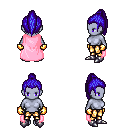
a pixel art fantasy rpg character, female body template, dark elf, purple skin, pink cape, gold greaves, blue long topknot hairstyle, gold gloves, metal boots, four views (front, back, left, right), 2x2 character sprite sheet, small pixel art, hard edges, no anti-aliasing